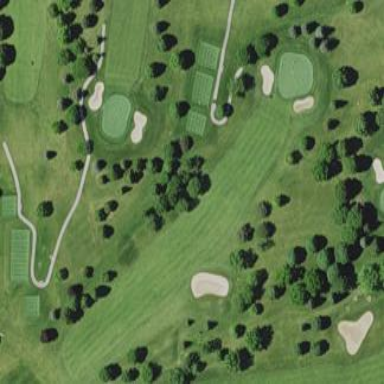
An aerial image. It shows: Grassy area designated as golf fairway.